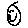
Label: smiley face